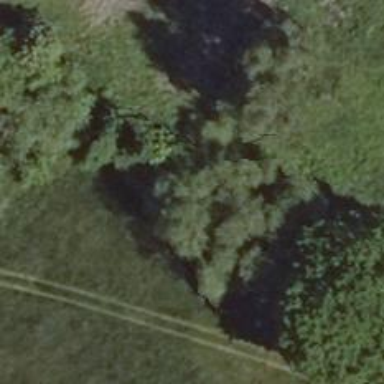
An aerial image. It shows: Row of trees in natural setting.